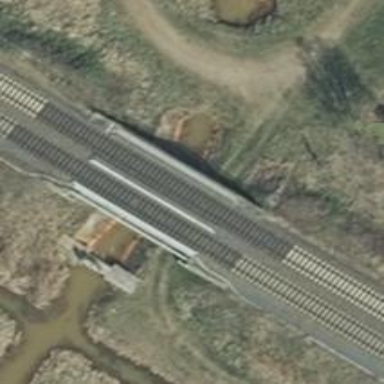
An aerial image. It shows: Bridge with electrified railway tracks featuring contact line.